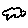
Label: cloud